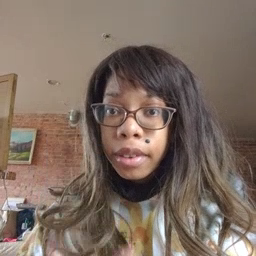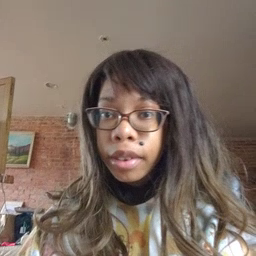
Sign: wake